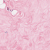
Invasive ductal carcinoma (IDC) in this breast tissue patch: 0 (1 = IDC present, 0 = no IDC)